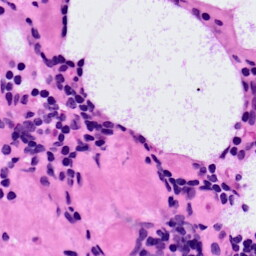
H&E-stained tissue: LymphNode